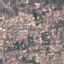
Land use / land cover class: Residential